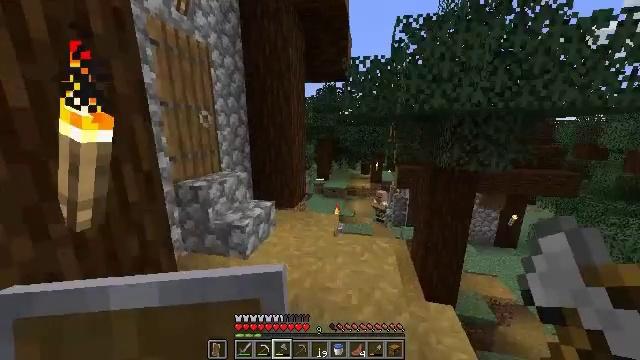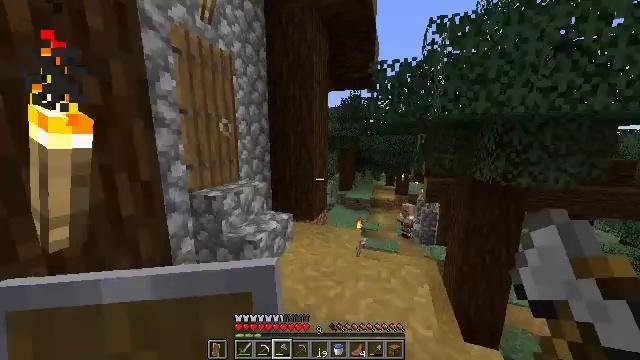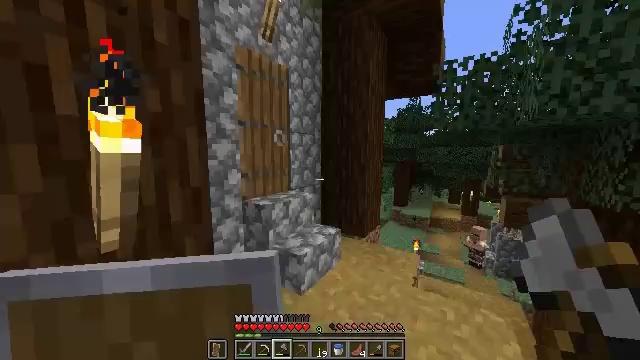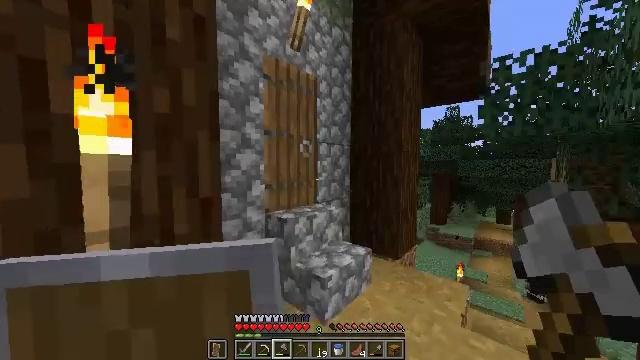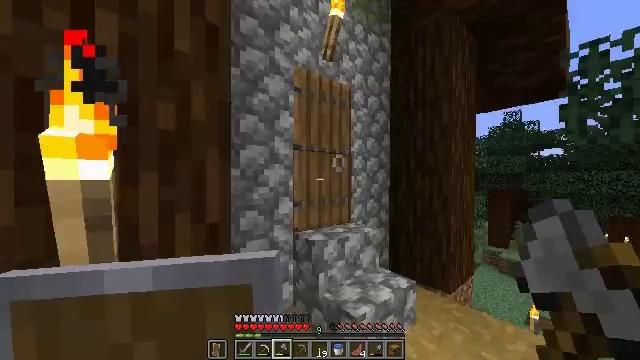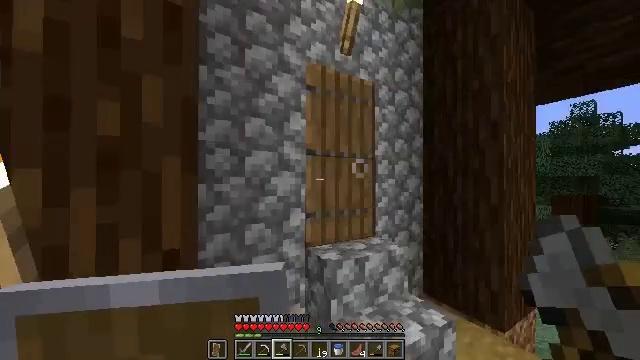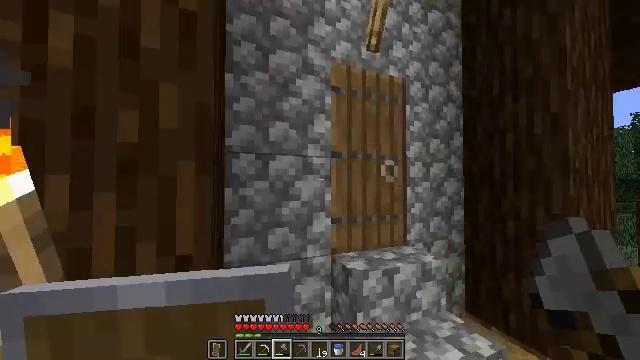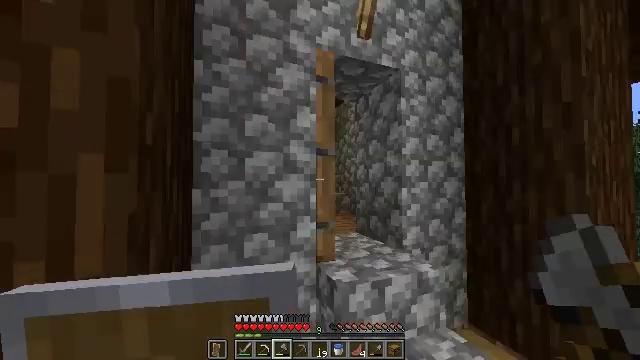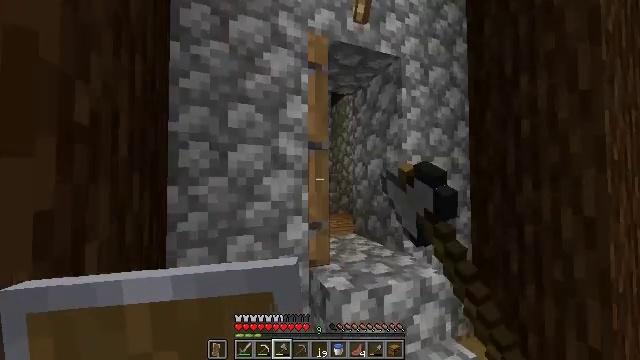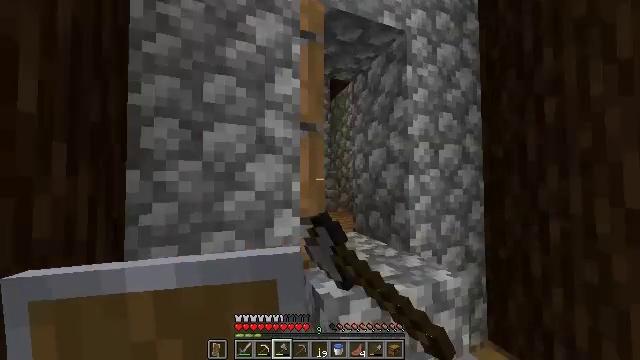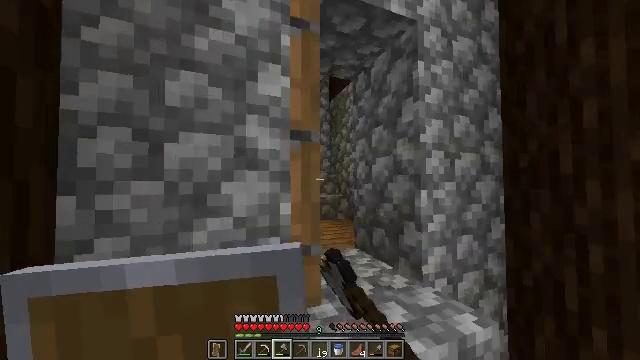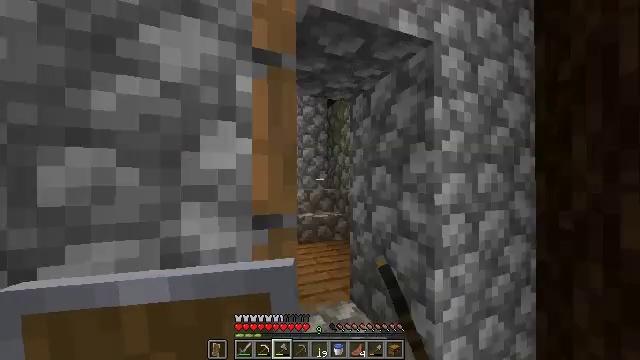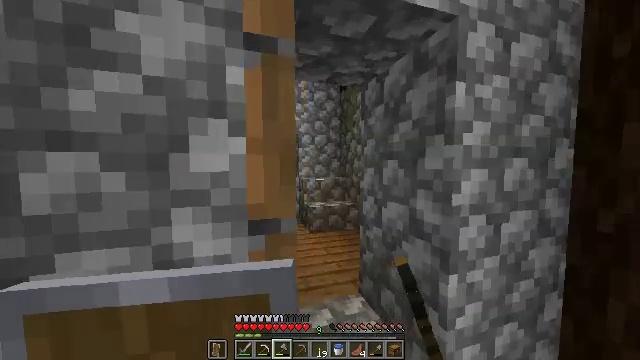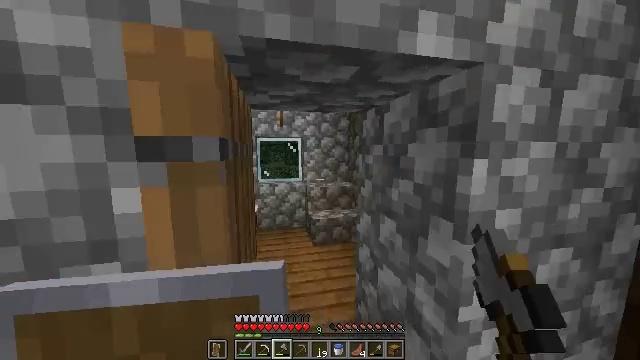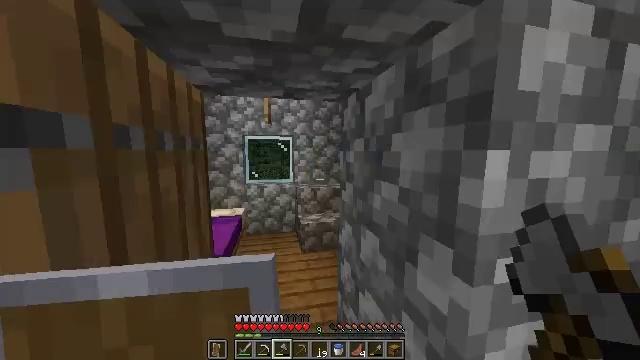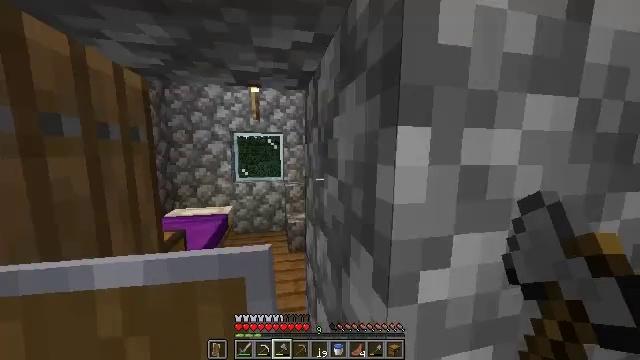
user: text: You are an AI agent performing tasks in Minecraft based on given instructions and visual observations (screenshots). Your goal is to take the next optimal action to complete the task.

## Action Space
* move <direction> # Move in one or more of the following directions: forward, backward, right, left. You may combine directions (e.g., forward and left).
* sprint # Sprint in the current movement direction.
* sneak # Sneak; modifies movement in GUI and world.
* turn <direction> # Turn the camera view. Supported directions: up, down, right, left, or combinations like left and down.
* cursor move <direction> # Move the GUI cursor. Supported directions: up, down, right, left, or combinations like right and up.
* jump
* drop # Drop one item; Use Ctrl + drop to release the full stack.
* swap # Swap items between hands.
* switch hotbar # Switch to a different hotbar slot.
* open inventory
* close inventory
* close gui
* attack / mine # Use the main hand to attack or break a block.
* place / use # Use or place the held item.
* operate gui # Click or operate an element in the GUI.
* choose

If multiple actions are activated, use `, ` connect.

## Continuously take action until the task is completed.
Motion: motion action
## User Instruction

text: Attack the chest to pick it up.
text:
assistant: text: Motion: move forward, turn left and up
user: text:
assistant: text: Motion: move forward, turn left and up
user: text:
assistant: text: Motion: move forward, turn left and up
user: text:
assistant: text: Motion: move forward and move right, turn left and up
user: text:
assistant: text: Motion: move forward and move right, turn left and up
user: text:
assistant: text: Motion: move forward and move right, turn left
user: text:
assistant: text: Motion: move forward, use / place
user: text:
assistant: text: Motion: move forward, use / place
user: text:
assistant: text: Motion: move forward
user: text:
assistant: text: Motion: move forward
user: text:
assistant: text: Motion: move forward and move right, turn down
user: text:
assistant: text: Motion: move forward and move right, turn left and down
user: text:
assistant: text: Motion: move forward, turn left and down
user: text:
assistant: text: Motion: move forward and move right
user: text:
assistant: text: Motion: move forward and move right
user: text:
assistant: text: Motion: move forward and move right, turn left and down
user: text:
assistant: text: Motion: move forward, turn left and down
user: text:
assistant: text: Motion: move forward, turn left and down
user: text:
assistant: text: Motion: move forward, turn left and down
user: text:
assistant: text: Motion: move forward and move left, turn left and down
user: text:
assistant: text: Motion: move forward and move left
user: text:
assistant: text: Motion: move forward and move left
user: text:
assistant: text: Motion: move forward and move left
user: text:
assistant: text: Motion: move forward and move left
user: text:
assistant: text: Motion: move forward and move left, turn right
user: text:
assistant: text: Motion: move forward, turn right
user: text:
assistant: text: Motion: move forward, turn right
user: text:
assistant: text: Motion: move forward and move right, turn right
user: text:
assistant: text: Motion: move forward and move right, turn right
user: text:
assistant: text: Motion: move forward and move right